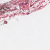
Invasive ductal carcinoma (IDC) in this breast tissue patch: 0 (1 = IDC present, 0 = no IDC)